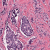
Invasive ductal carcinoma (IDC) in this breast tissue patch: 1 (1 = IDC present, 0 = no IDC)